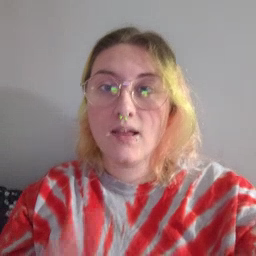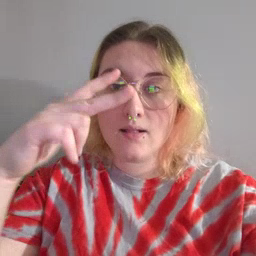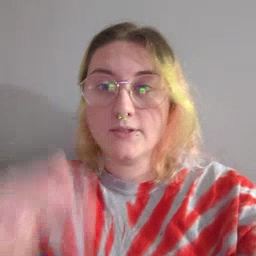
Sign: helicopter